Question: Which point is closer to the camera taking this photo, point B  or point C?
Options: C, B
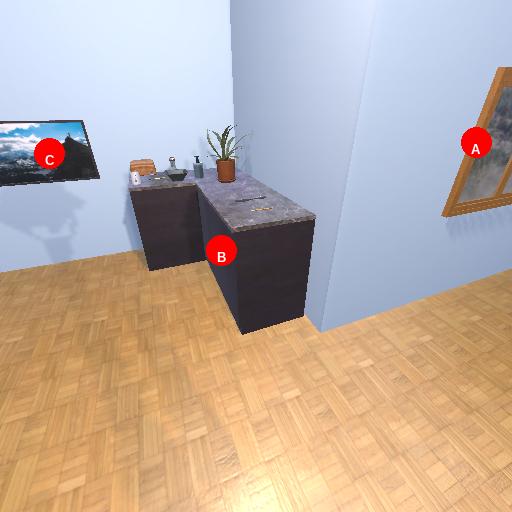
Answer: C